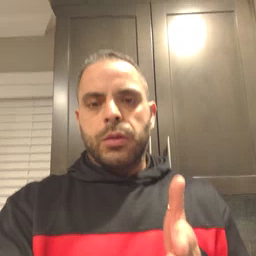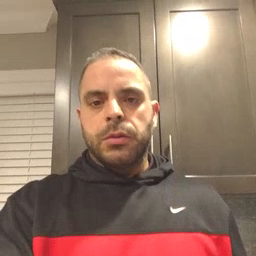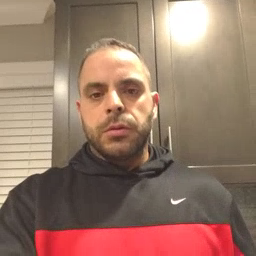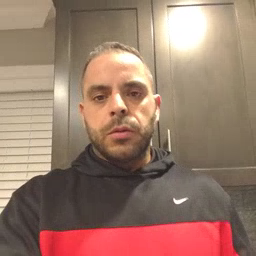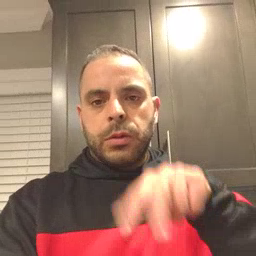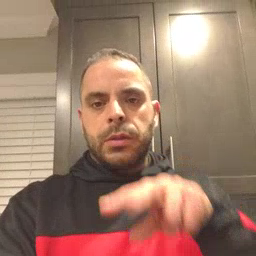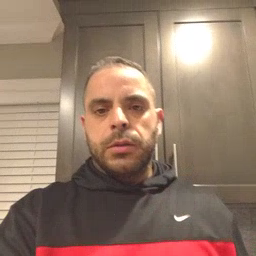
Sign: read